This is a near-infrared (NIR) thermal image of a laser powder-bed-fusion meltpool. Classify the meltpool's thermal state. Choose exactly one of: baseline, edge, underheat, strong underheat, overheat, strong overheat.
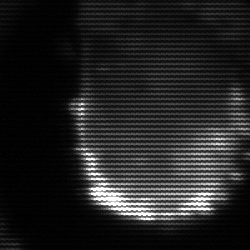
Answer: baseline